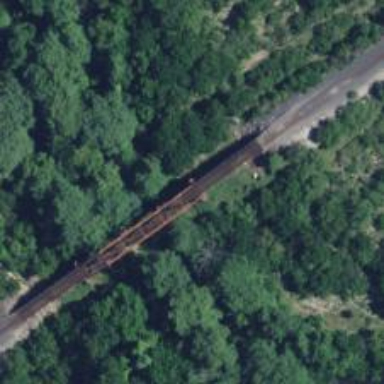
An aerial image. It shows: Trestle bridge over railway tracks.